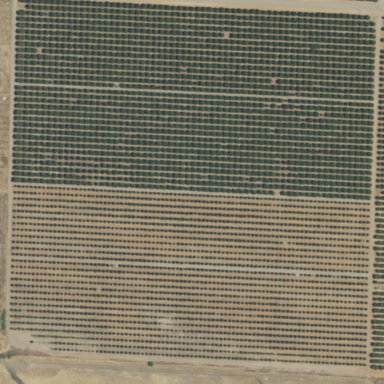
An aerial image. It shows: Orange orchard with rows of orange trees.